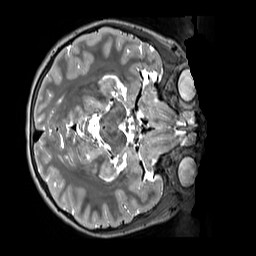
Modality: T2w
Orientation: axial
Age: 12
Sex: female
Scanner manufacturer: siemens
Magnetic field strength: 3 T
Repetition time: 3.2 s
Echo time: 0.408 s